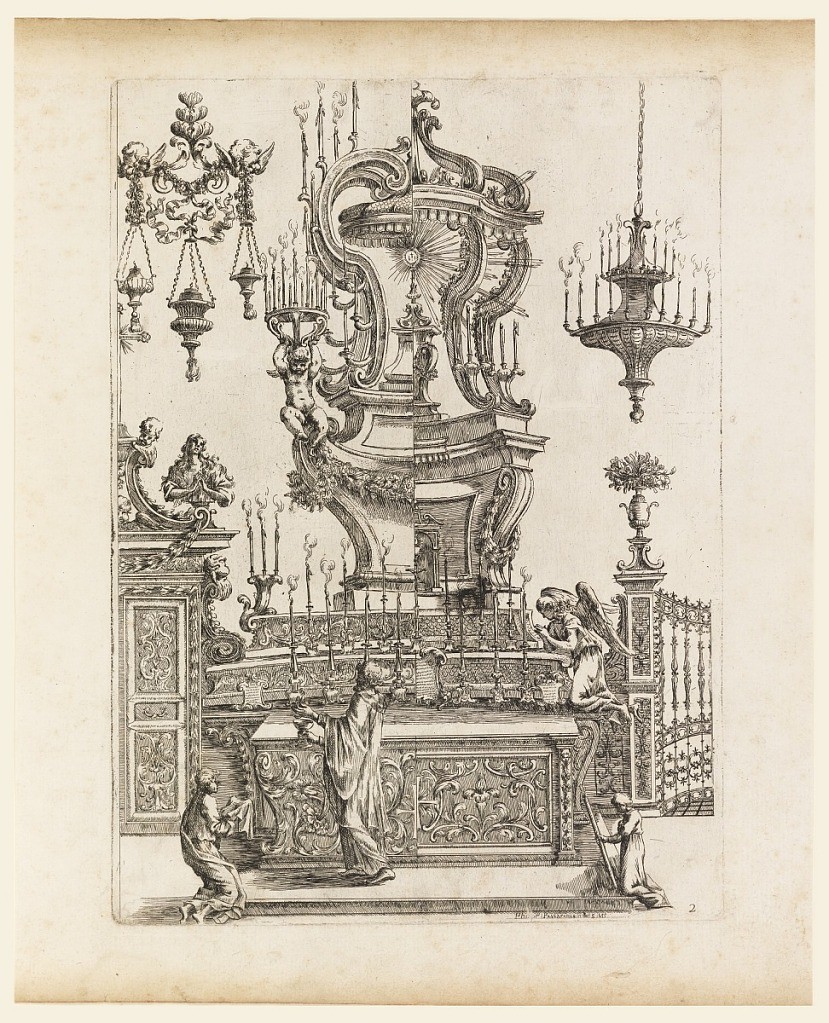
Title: Design for an Altar, plate 2 of "Nuove Inventioni d'Ornament..."
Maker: Filippo Passarini, 1636–1698
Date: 1698
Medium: Engraving on laid paper
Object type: Print
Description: An altar with high architectural superstructure, in alternate suggestion, flanked by sanctuary lamps, and at left, a doorway. A priest is shown celebrating mass, att4nded by an acolyte and a worshiper.